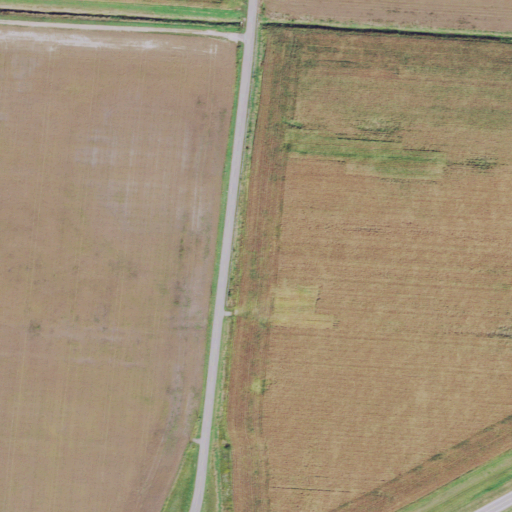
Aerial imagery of plain(s) in Ohio named Muddy Prairie containing cultivated crops, open development, and low intensity development